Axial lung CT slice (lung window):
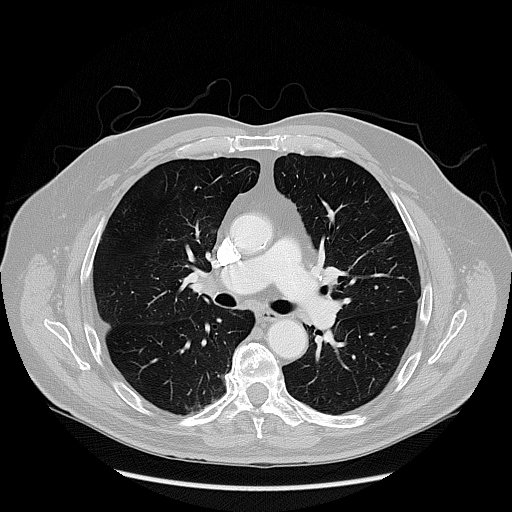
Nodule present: yes
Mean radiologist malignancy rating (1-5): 2